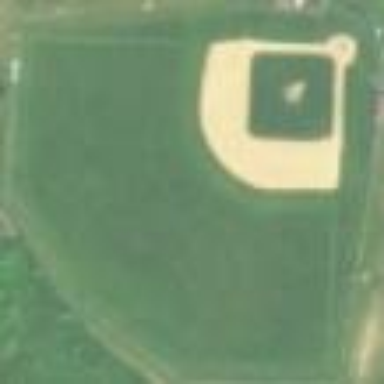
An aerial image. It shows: Baseball pitch for leisure land.